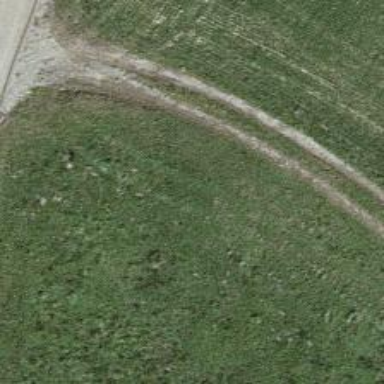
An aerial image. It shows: Track with grade3 tracktype.